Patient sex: F
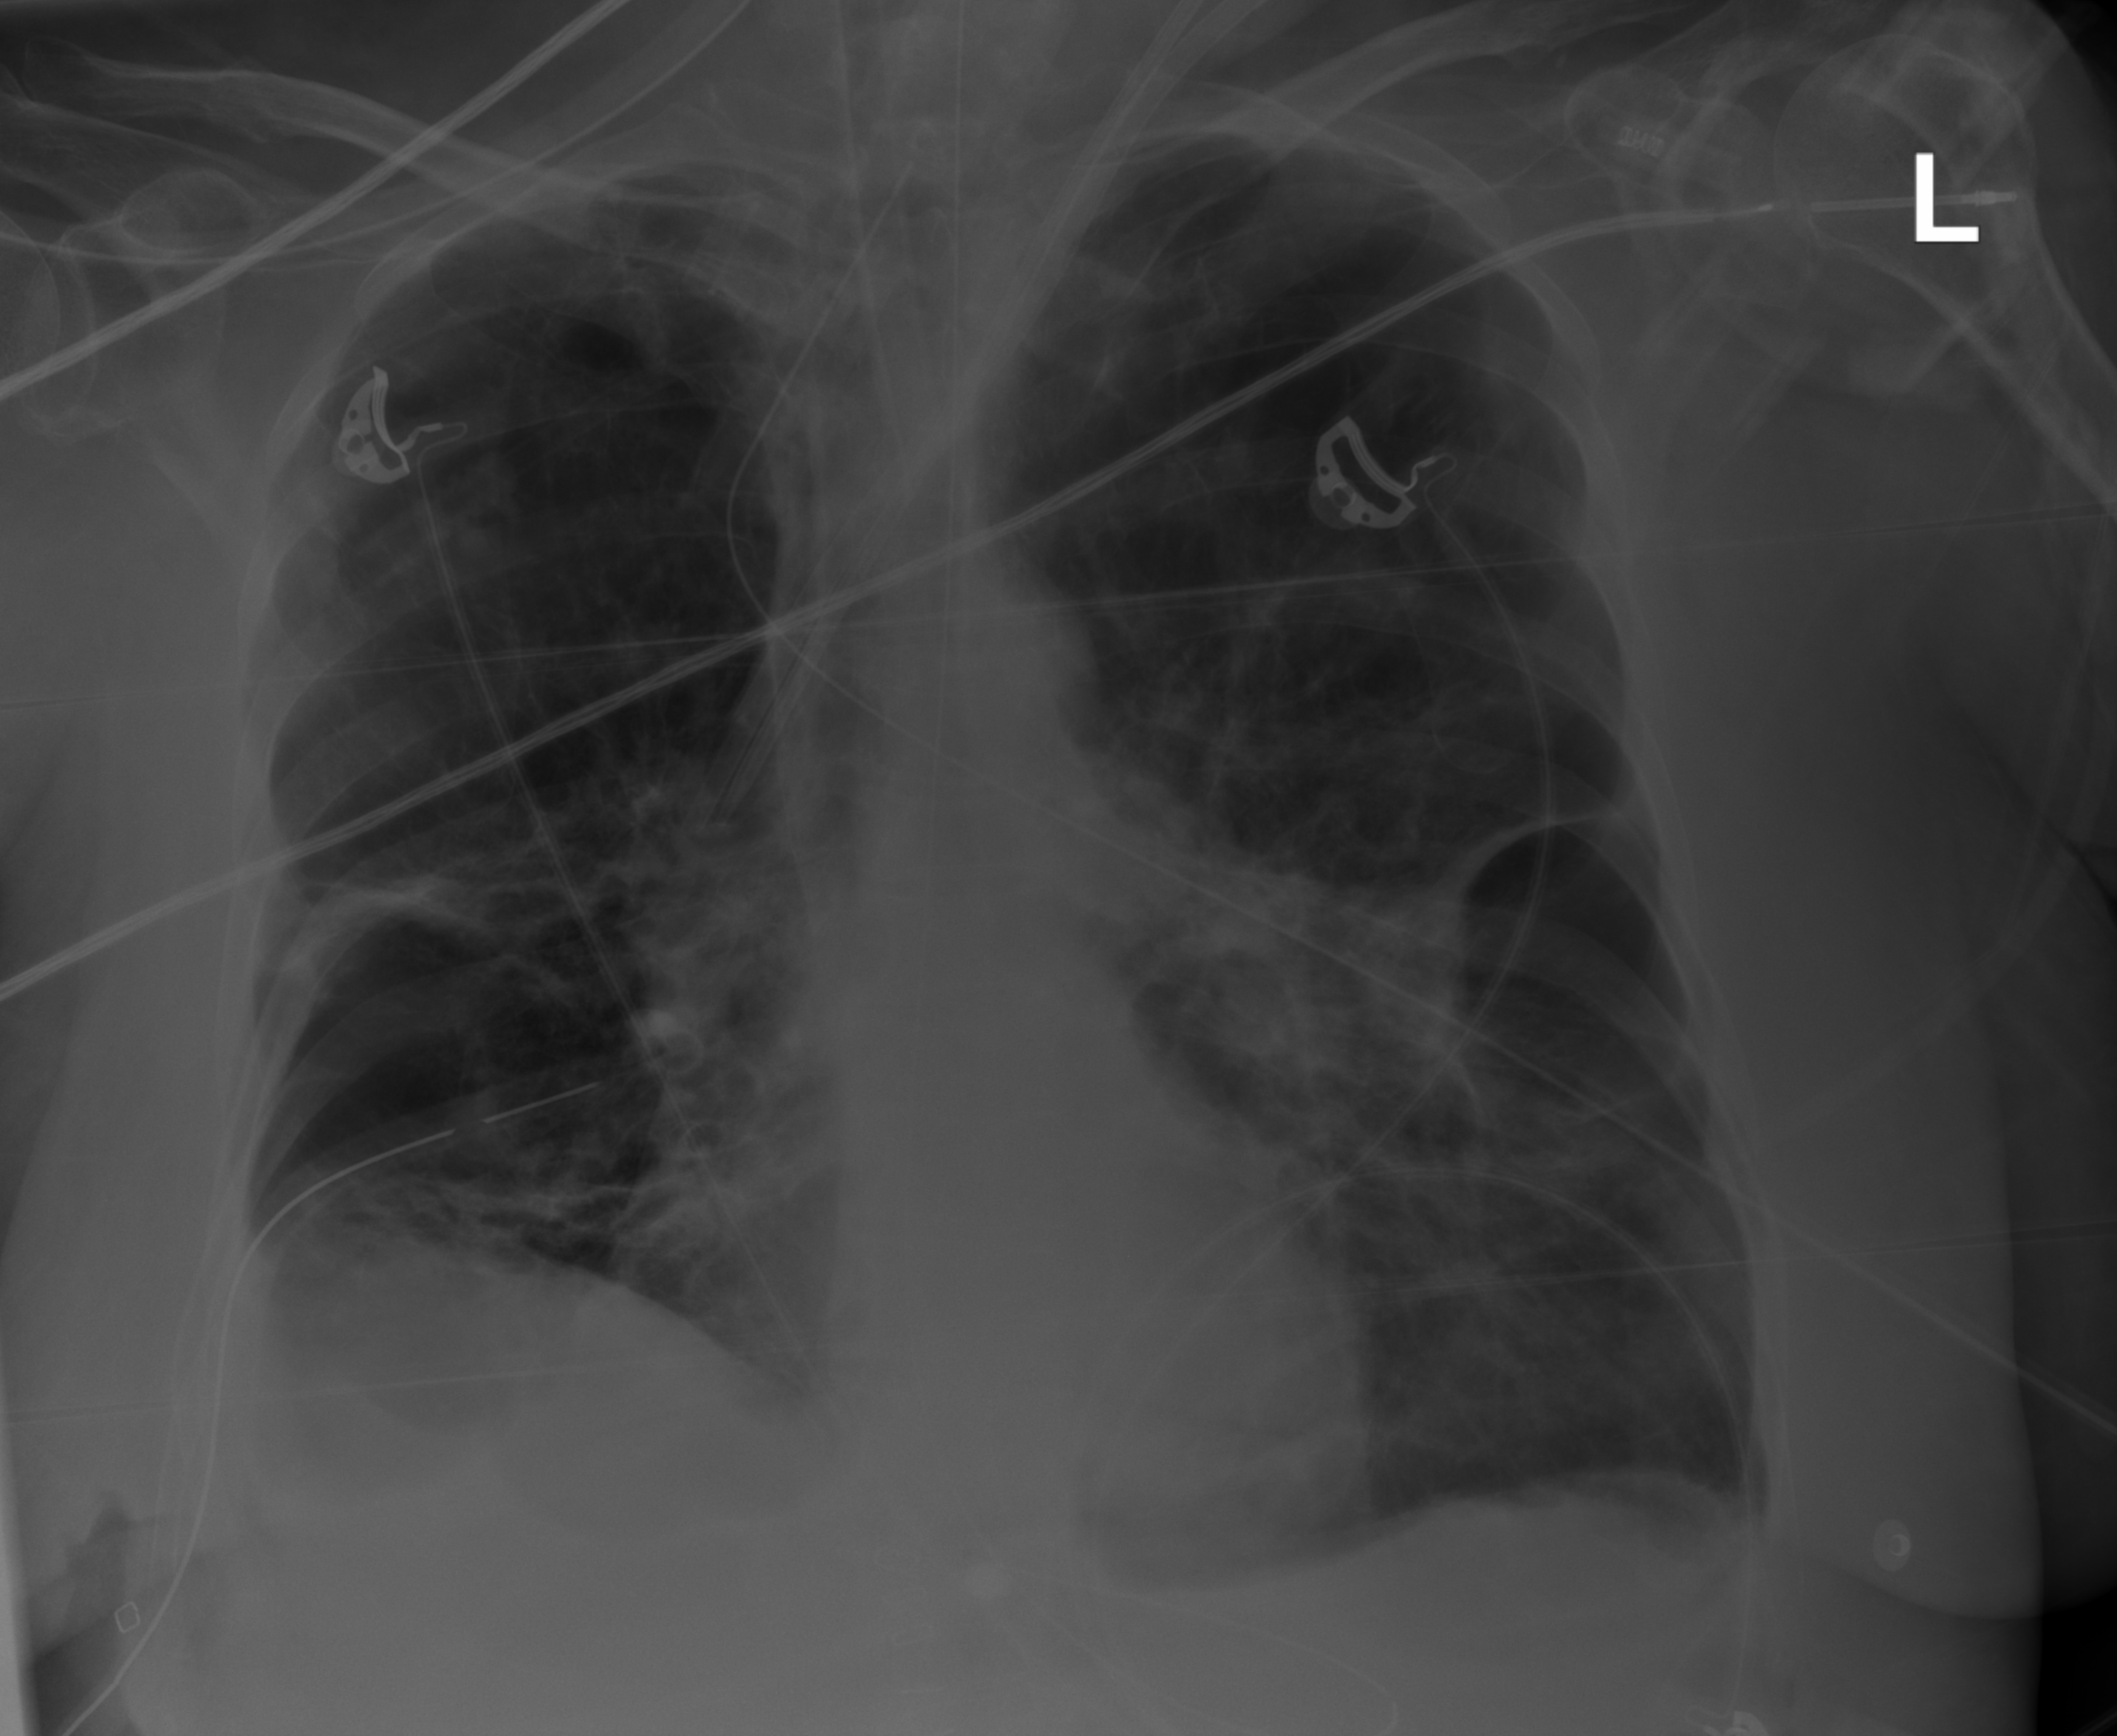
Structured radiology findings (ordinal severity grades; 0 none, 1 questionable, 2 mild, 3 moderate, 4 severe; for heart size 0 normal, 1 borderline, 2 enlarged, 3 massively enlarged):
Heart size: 0
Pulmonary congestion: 0
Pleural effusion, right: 2
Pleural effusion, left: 2
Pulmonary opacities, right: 3
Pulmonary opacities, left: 3
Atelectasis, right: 3
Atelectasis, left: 3